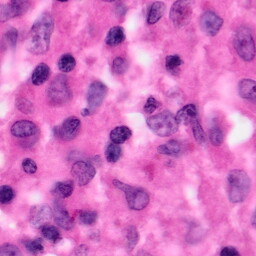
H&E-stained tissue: Pancreatic